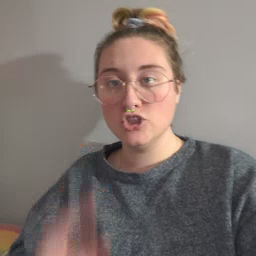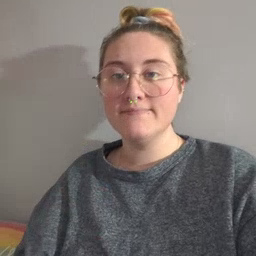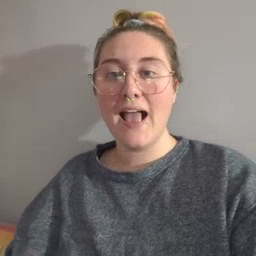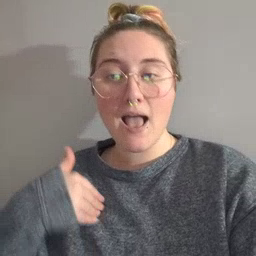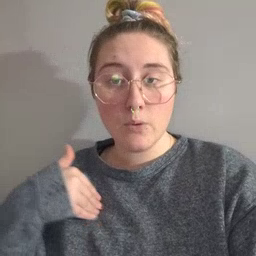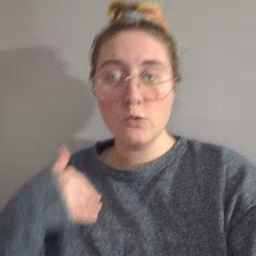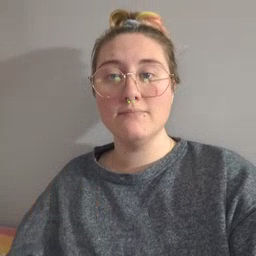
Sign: animal